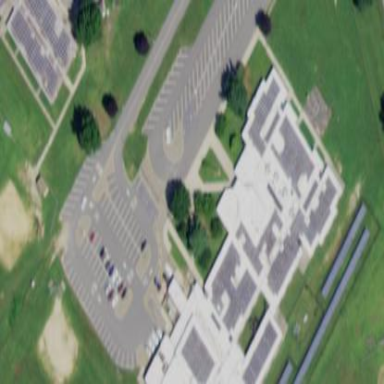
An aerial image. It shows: School building.